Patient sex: M
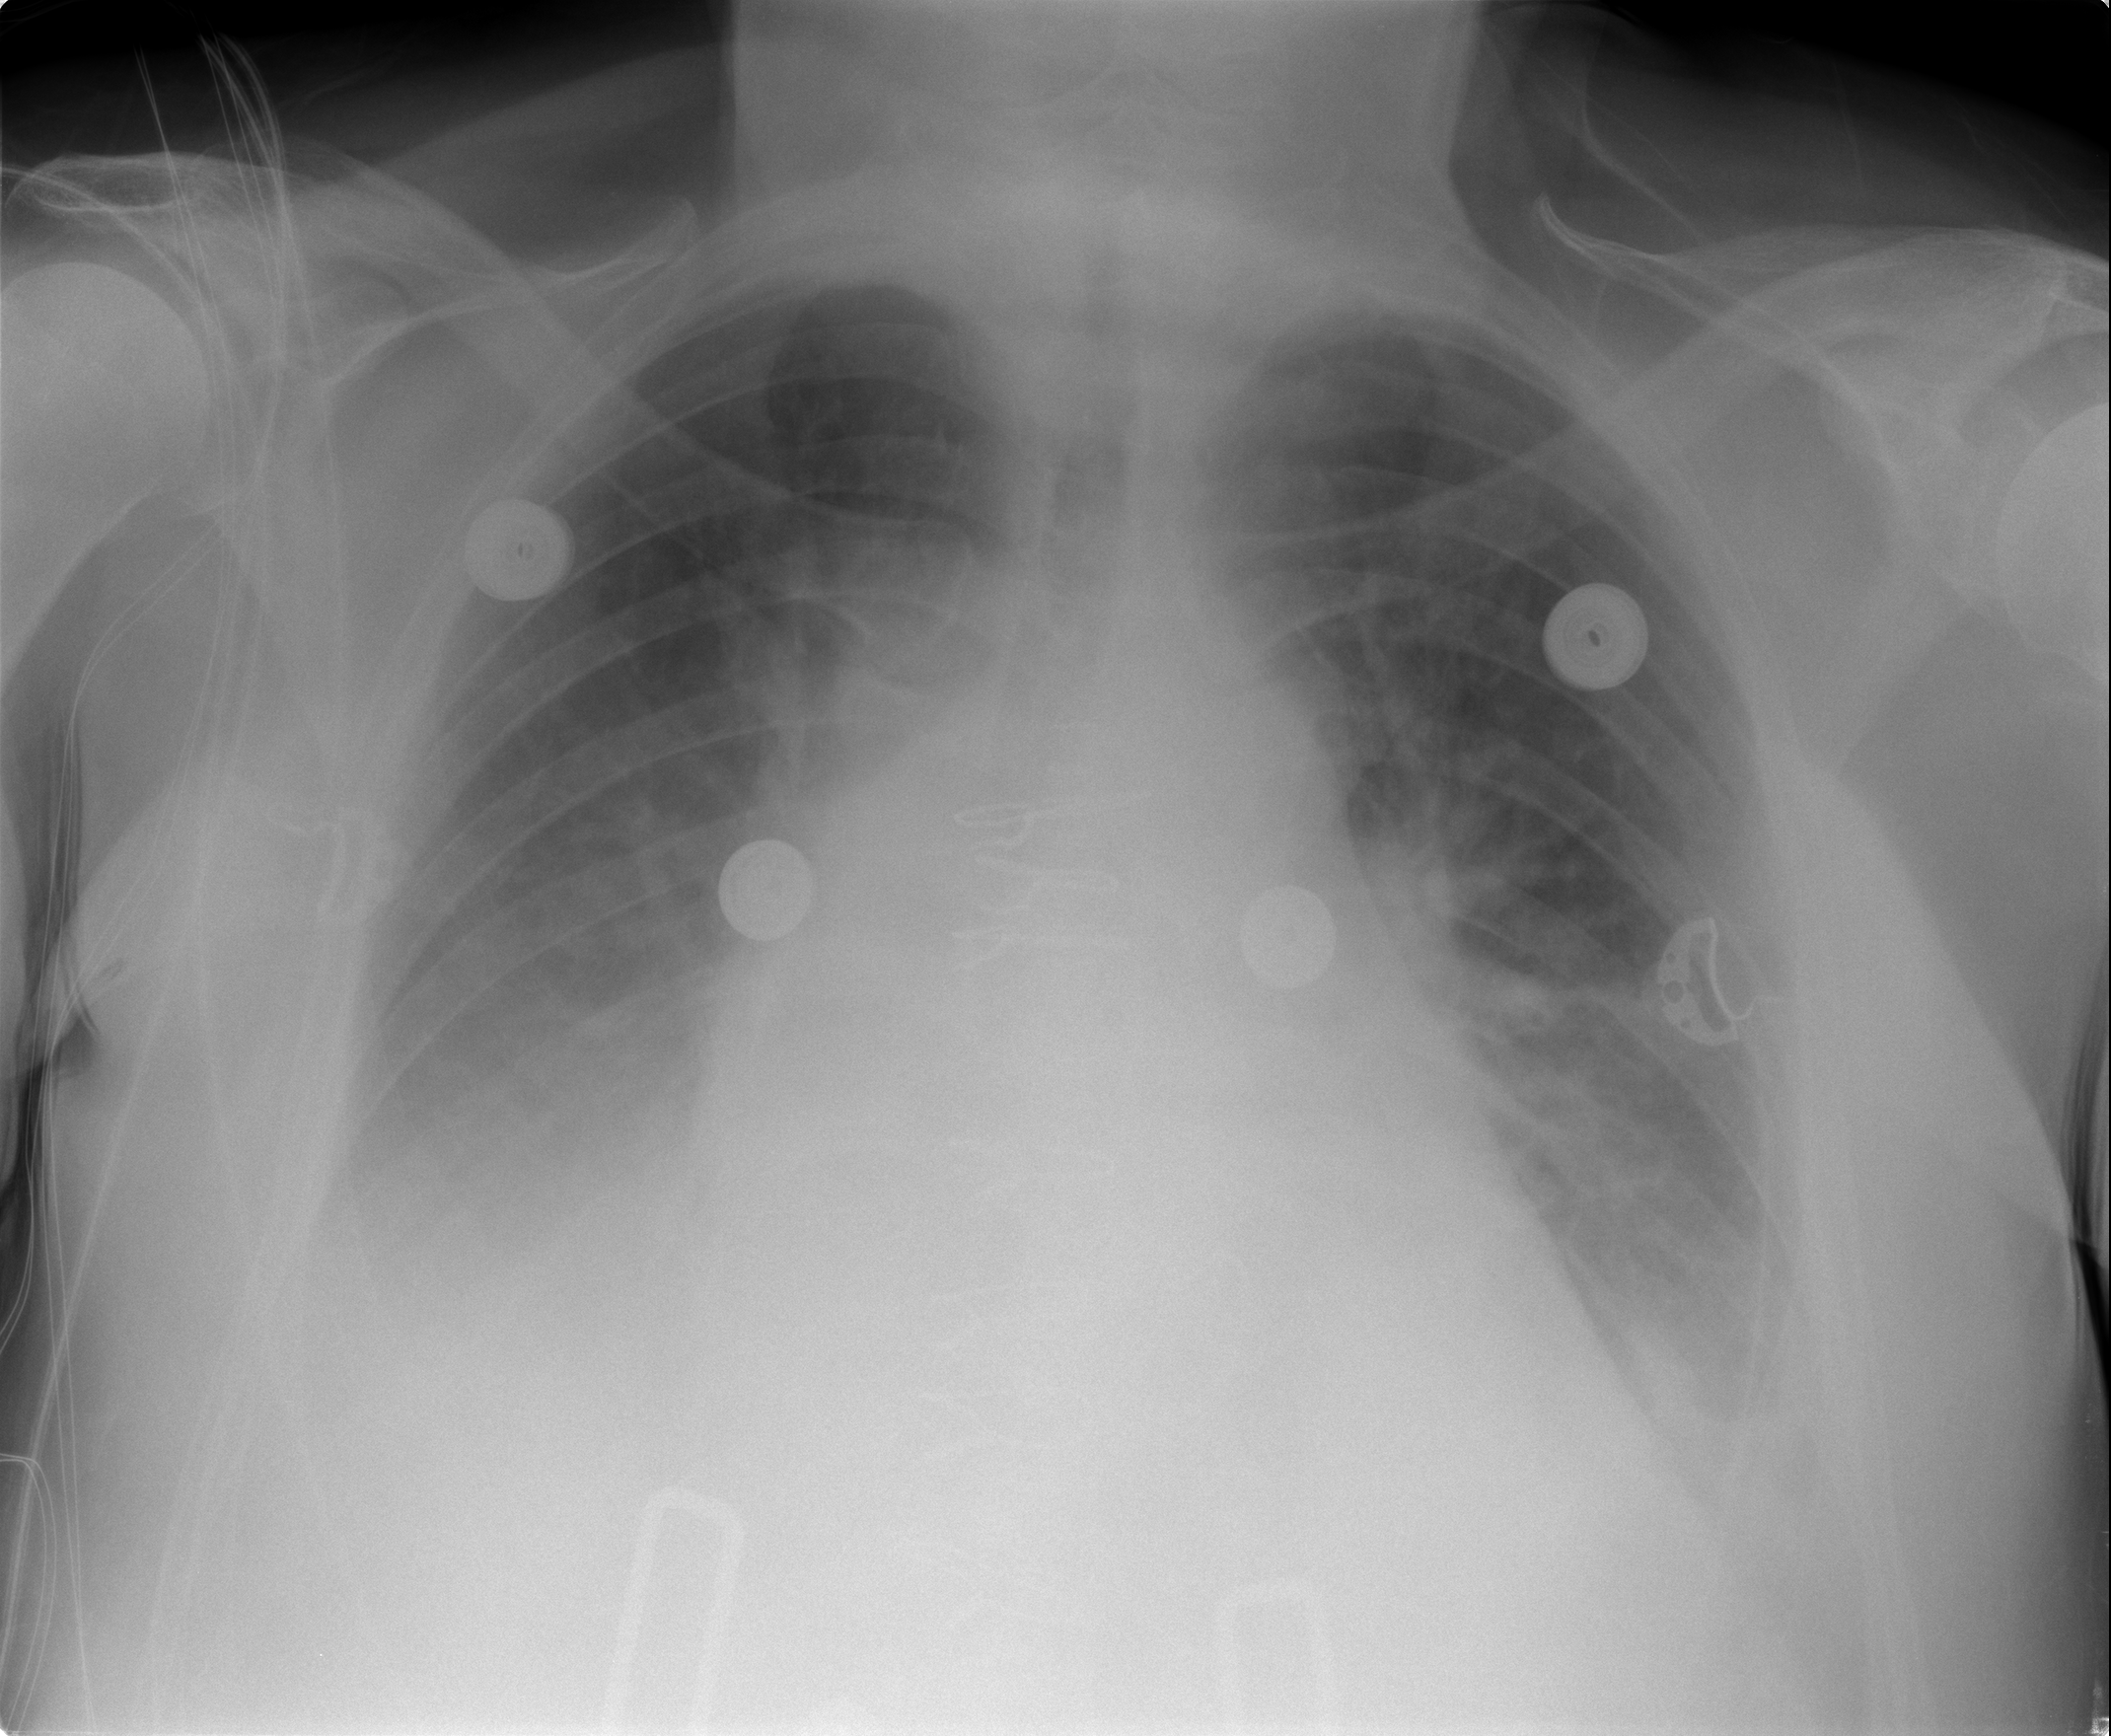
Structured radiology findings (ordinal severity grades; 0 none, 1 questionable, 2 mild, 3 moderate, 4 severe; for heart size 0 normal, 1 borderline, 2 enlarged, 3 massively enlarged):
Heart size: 2
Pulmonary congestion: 0
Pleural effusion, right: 2
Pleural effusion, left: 2
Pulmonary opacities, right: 0
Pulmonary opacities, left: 0
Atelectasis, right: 2
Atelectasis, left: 2